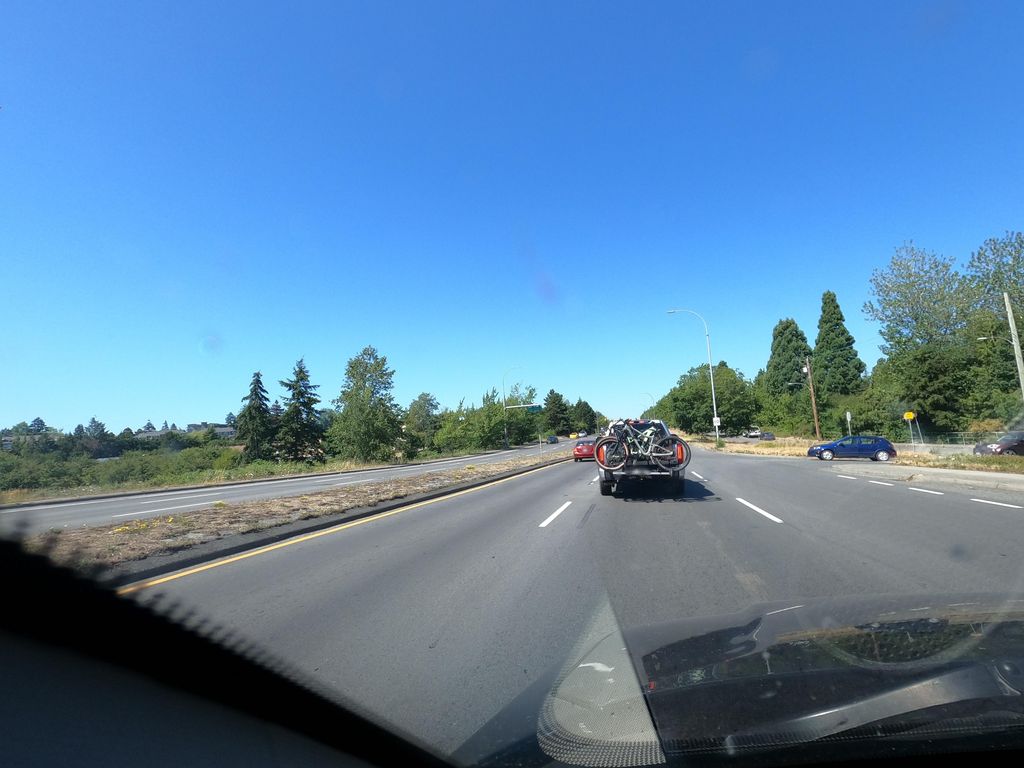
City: victoria